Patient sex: M
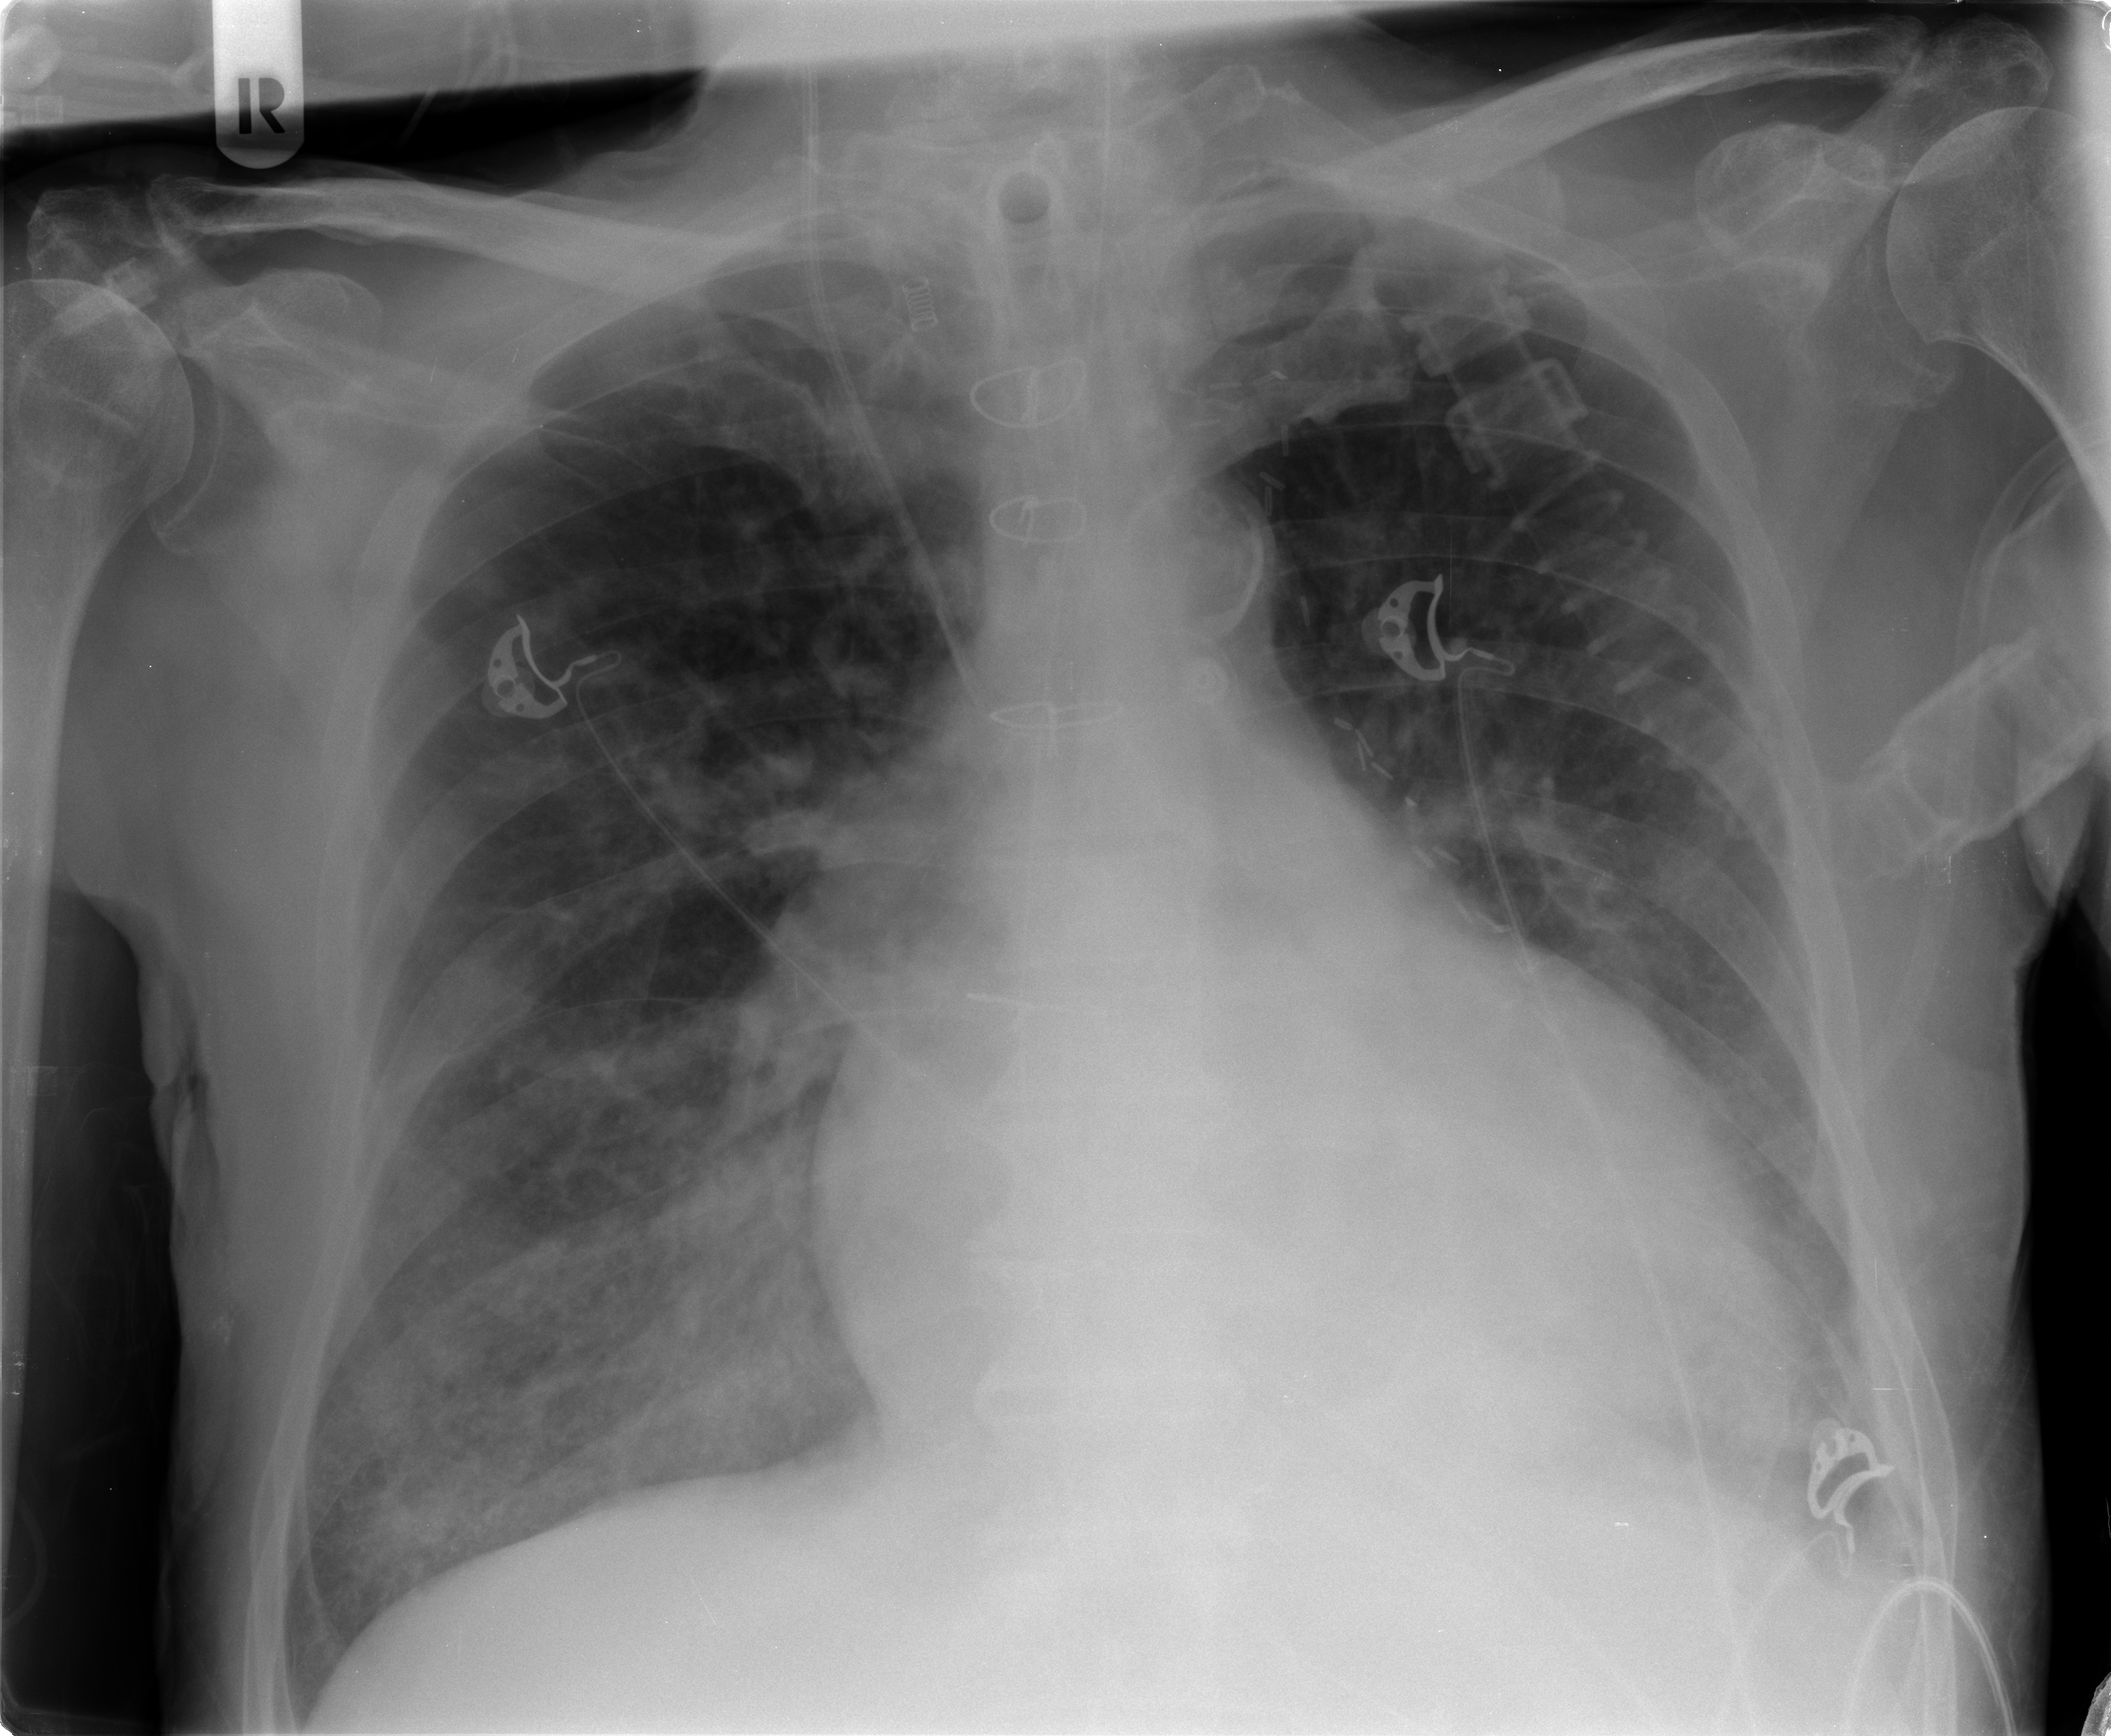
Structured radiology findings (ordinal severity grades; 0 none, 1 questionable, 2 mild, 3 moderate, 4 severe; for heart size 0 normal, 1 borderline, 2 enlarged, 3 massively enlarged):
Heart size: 2
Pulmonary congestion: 2
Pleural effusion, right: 0
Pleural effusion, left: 2
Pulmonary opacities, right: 2
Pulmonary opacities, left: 2
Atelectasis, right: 2
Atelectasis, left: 2